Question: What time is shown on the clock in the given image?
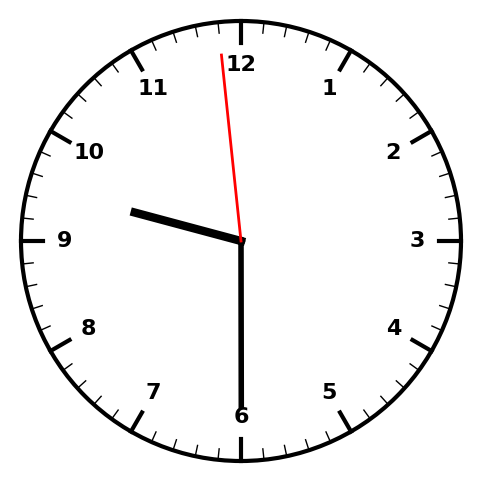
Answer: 09:29:59